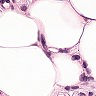
Metastatic tissue present: yes